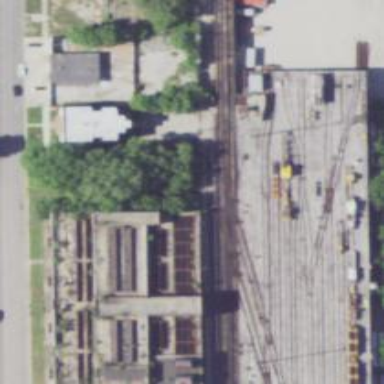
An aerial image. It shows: Bridge over electrified rail yard.